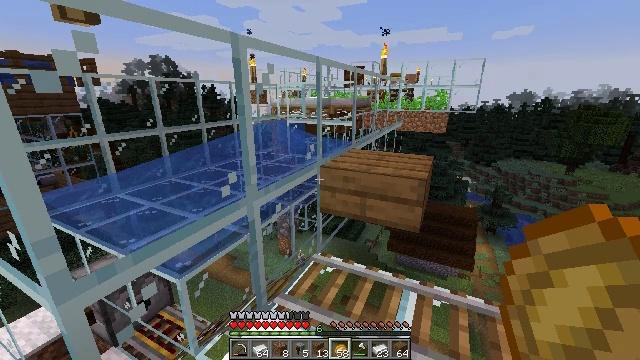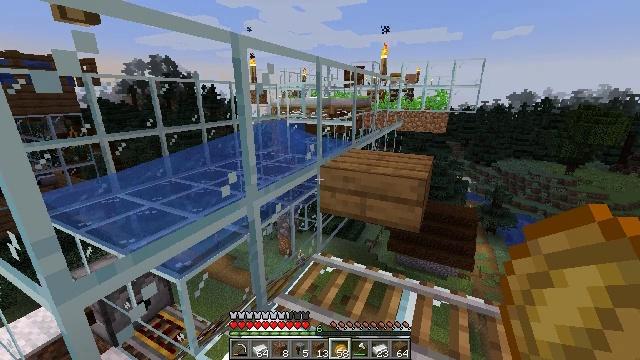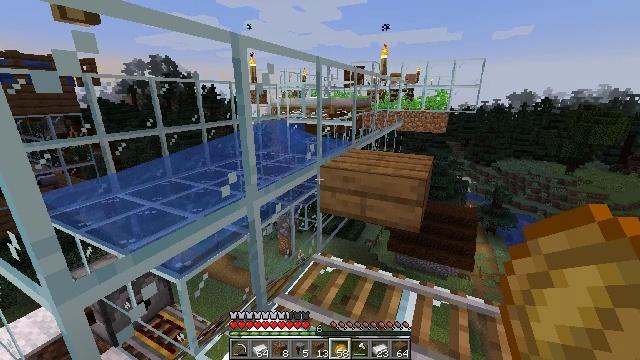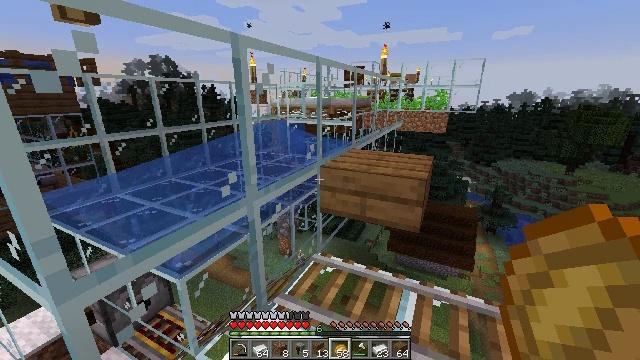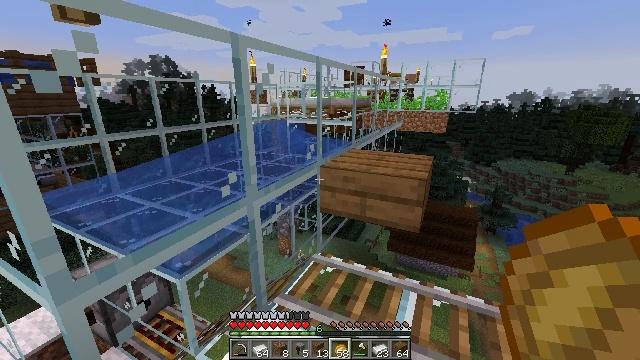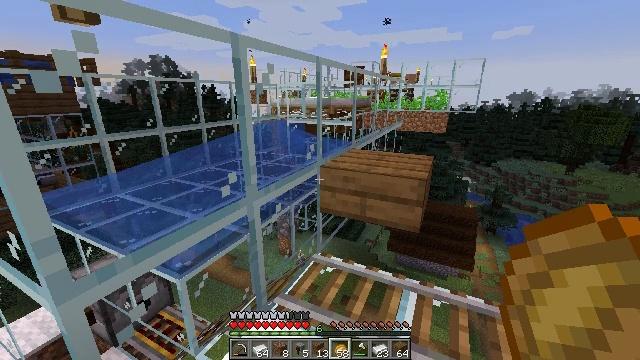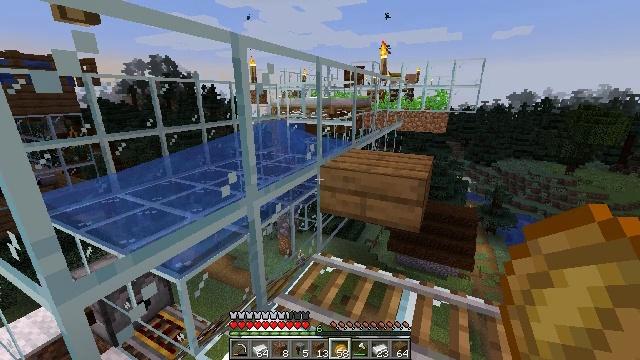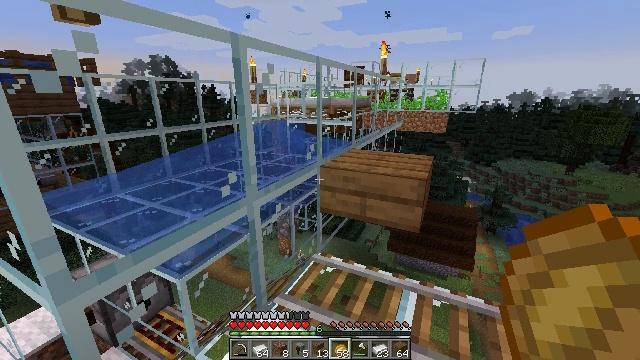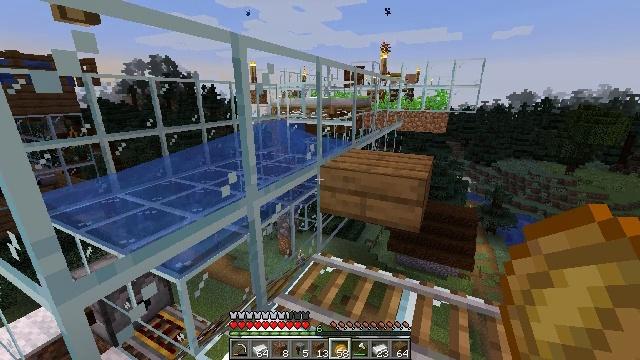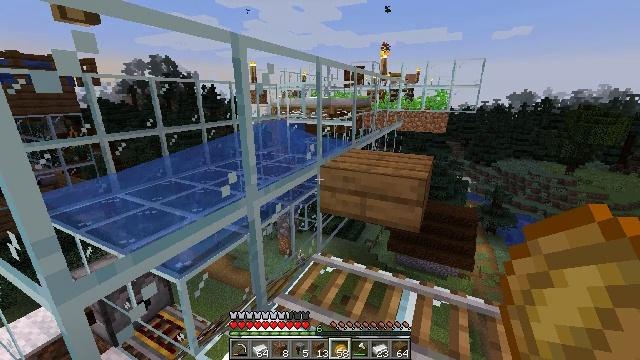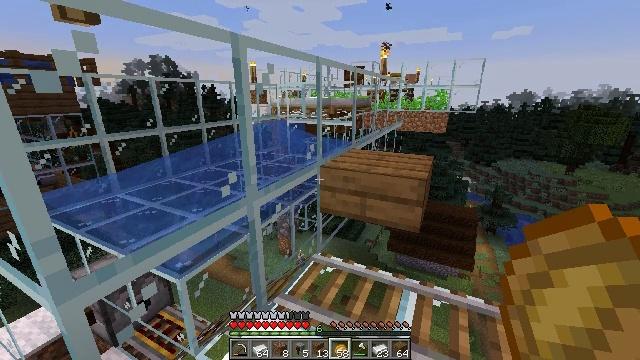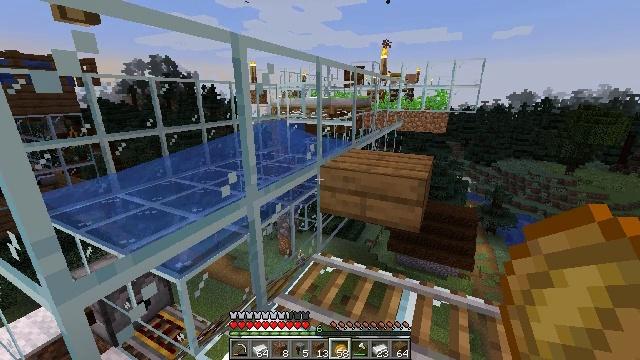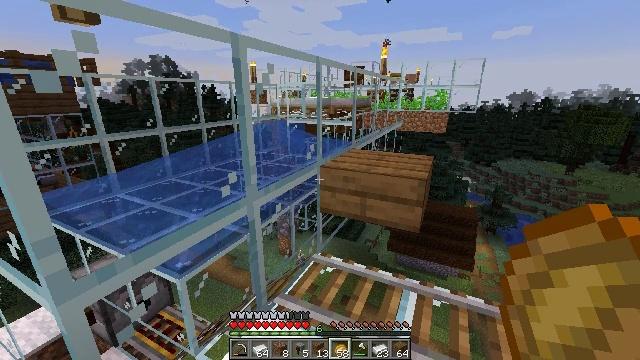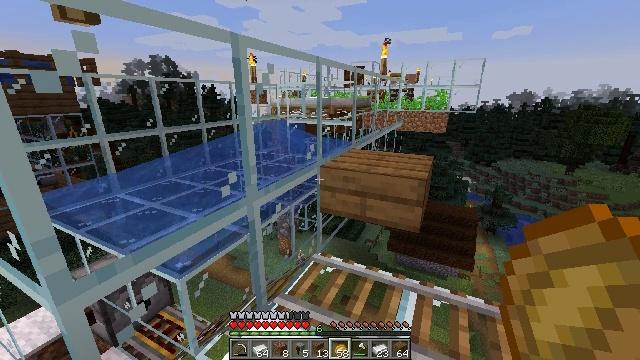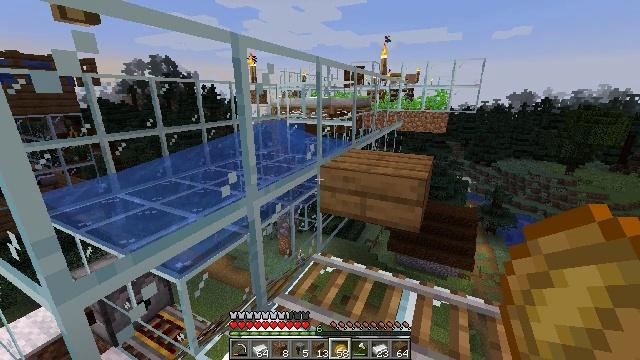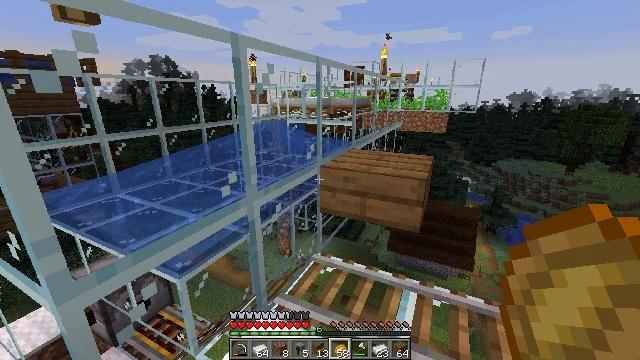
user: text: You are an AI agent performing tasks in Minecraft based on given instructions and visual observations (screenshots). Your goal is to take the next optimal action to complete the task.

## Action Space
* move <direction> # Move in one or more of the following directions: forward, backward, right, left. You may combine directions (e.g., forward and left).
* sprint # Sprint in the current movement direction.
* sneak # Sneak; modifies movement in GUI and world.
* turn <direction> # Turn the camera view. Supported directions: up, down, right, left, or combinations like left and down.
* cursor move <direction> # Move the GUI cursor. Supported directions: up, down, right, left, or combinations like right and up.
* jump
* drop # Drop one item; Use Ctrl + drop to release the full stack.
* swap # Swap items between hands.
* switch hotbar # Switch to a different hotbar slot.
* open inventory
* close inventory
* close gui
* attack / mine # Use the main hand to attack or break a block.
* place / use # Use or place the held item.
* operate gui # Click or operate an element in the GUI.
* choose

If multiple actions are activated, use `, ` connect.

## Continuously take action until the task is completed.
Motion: motion action
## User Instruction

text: Break the smithing table to move it.
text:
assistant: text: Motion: no_op
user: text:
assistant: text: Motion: no_op
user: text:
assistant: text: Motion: no_op
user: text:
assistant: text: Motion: no_op
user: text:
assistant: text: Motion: no_op
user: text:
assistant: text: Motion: no_op
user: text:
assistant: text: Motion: no_op
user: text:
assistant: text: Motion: no_op
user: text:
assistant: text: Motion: no_op
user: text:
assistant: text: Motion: no_op
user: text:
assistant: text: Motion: no_op
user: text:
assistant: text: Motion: no_op
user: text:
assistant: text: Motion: no_op
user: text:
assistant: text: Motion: no_op
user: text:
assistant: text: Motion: no_op
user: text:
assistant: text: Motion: no_op
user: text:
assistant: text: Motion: no_op
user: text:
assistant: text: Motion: no_op
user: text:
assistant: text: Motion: no_op
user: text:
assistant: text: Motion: no_op
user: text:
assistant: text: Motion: no_op
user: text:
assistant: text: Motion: no_op
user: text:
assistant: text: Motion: no_op
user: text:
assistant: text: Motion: no_op
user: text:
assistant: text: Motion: no_op
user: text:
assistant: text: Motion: no_op
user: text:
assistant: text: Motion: no_op
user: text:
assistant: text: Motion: no_op
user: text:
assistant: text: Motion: no_op
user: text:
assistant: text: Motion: no_op